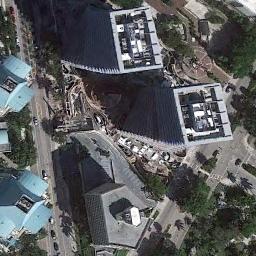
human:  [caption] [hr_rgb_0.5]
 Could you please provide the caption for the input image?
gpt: There is a row of trees at the top .

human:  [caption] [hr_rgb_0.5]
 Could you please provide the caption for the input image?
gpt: A commercial hybrid area with some high-rise buildings is surrounded by some roads .

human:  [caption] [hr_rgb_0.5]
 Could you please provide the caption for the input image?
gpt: In a business district there are several tall buildings of different shapes and several roads with many cars and many trees .

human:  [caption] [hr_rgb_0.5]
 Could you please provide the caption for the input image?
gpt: The commercial area is near the road with many cars .

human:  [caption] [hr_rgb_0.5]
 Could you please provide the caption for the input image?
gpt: There are some buildings with blue roofs by the roadside on a commercial area .